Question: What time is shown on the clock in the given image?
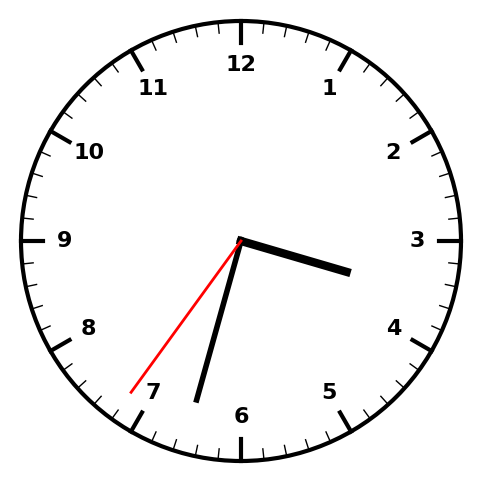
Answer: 03:32:36